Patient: sex M, age 69
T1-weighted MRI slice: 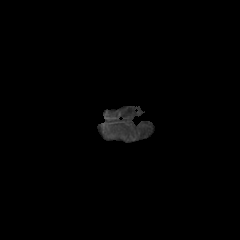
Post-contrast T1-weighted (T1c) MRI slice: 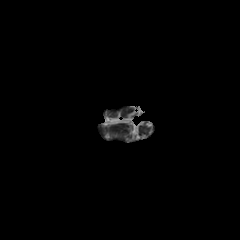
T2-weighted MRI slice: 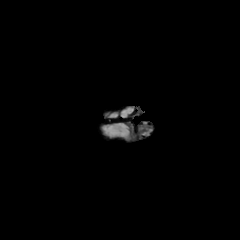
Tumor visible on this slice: no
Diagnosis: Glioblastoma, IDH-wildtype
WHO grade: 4